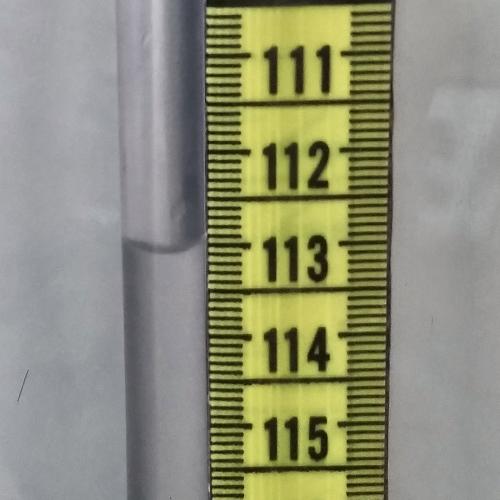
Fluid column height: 113.1 cm